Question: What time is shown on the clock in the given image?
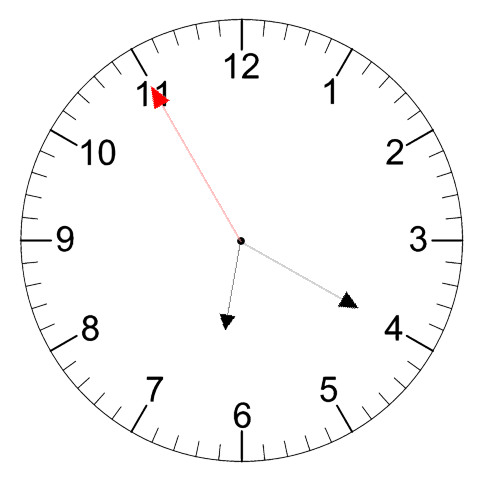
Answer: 06:19:55